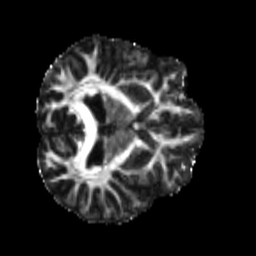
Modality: FA
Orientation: axial
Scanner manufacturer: siemens
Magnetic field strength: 3 T
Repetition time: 4 s
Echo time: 0.0594 s